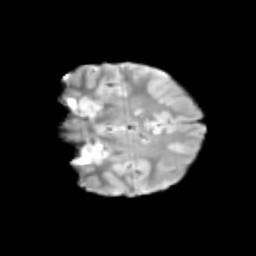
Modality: T2w
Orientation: coronal
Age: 11
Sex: male
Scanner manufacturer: siemens
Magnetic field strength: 3 T
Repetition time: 3.8 s
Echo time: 0.07 s